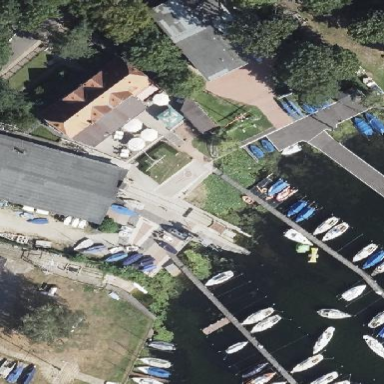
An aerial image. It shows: Marina on leisure land.